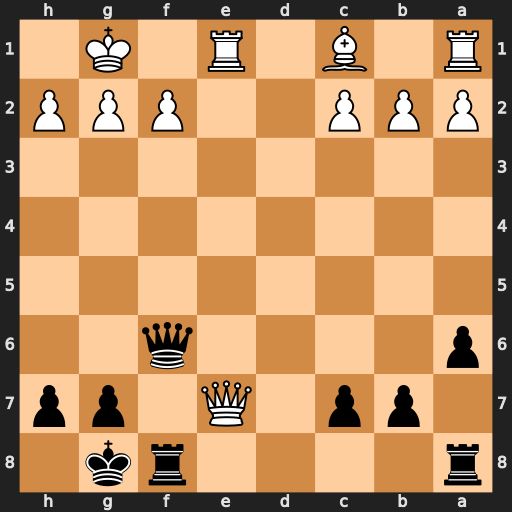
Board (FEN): r4rk1/1pp1Q1pp/p4q2/8/8/8/PPP2PPP/R1B1R1K1
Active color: b
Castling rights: -
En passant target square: -
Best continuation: Qxf2+ Kh1 Qf1+ Rxf1 Rxf1#